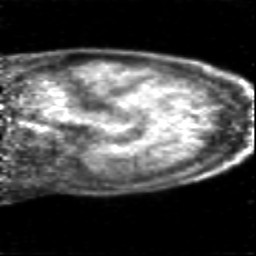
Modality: PET
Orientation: sagittal
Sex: female
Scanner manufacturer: siemens